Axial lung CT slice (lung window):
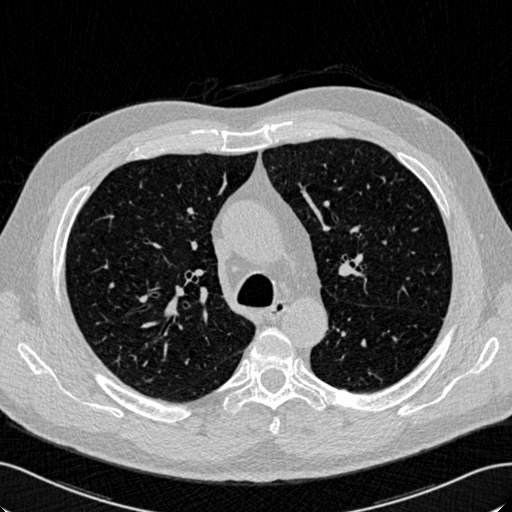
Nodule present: no